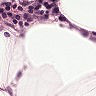
Metastatic tissue present: no